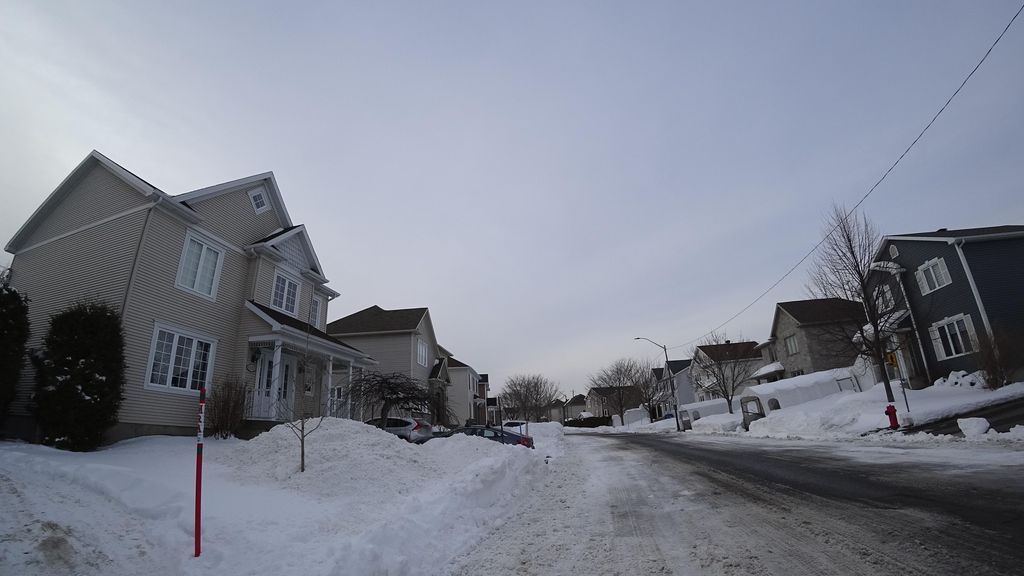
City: quebec_city